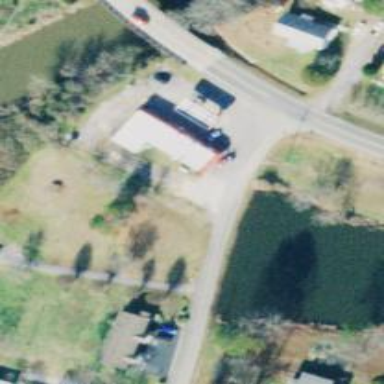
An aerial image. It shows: Convenience shop.